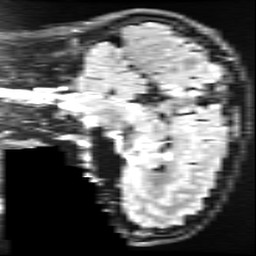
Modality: FLAIR
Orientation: sagittal
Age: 23
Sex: male
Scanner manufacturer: ge
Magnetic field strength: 3 T
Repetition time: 11 s
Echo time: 0.1497 s